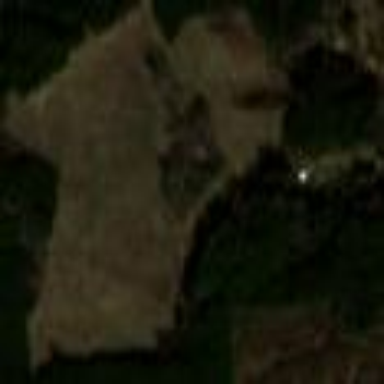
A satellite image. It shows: Clearcut area created by human activity.